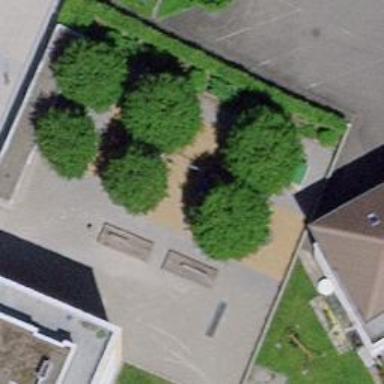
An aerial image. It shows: Playground with swings.